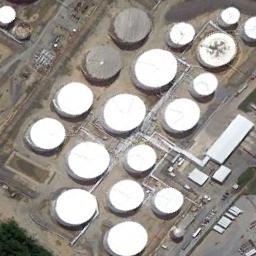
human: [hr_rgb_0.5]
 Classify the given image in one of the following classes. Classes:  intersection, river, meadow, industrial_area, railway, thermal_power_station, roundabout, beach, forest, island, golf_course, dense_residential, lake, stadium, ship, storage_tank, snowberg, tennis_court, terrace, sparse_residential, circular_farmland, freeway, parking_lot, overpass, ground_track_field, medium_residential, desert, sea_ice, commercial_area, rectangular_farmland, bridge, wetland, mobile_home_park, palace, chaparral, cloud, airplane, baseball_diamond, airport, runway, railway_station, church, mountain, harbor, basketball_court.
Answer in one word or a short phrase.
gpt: storage_tank